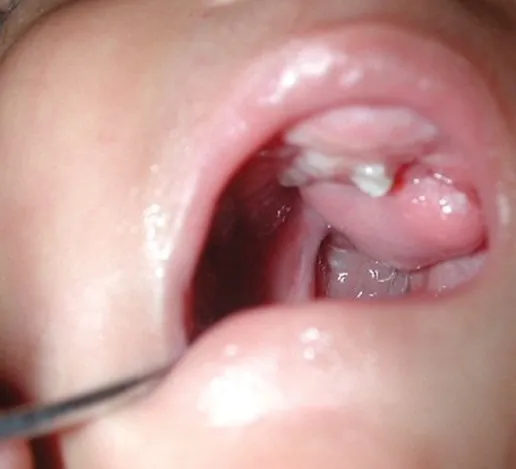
Soft tissue growth on hard palate with cleft of soft palate. Protrusion of premaxilla seen and a single incisor present.
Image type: pathology (fish)